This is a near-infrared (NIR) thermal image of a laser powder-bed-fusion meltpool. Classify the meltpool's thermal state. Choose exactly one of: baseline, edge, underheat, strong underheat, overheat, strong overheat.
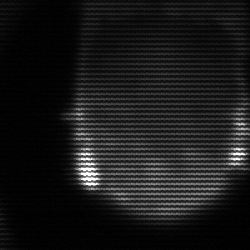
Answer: edge